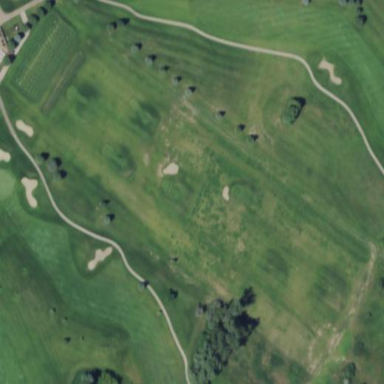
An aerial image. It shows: Driving range for golf practice.